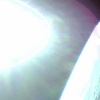
Label: sunburn